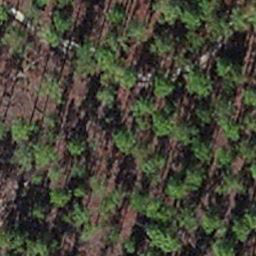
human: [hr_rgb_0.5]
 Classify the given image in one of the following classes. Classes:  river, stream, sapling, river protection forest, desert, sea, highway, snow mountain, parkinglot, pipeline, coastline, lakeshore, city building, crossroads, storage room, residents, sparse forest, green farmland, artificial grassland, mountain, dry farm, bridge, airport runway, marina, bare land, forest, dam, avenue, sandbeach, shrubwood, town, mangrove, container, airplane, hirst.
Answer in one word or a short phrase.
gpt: sapling